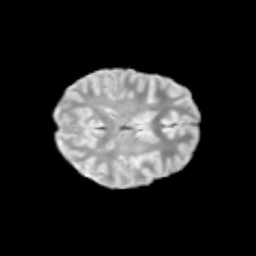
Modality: T2w
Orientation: axial
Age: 10
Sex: female
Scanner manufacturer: siemens
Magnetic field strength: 3 T
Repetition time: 3.8 s
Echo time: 0.07 s